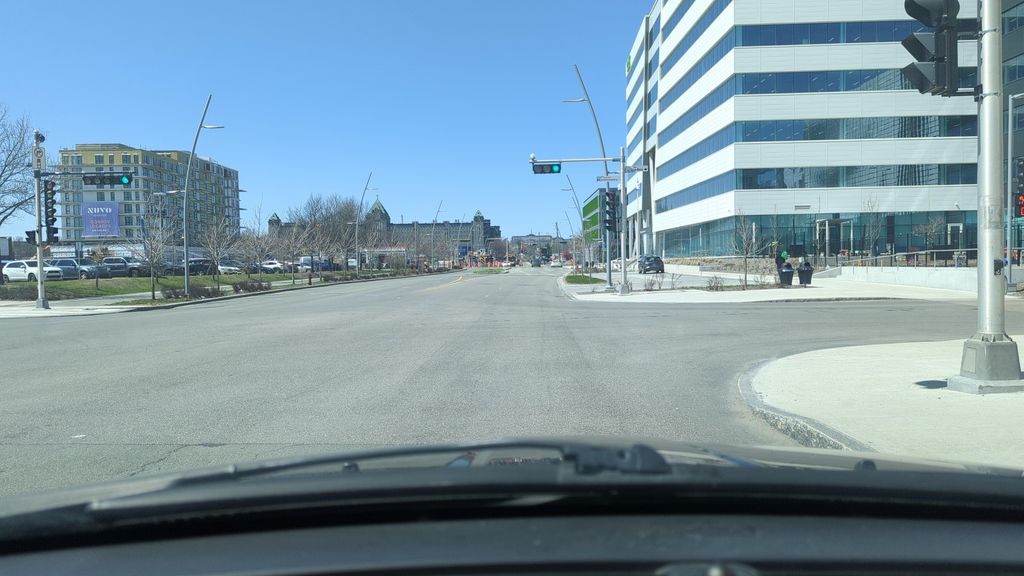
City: quebec_city